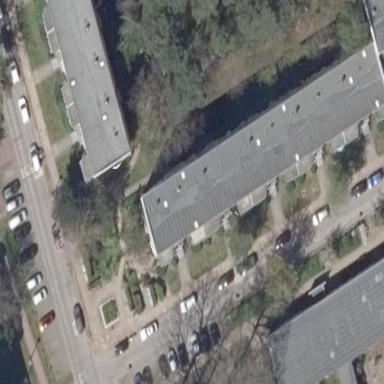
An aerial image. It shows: Apartment building with flat roof.